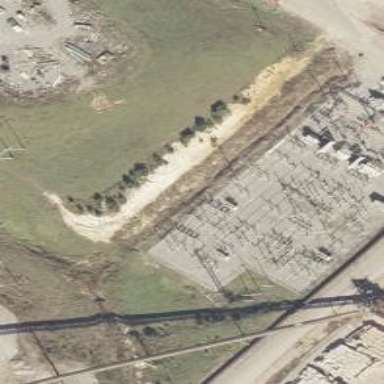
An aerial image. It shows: Switch used for power control.